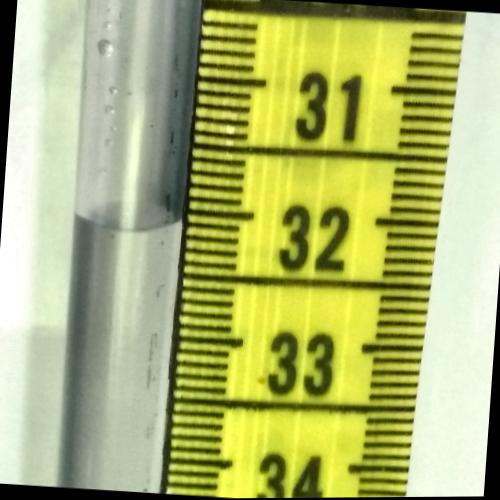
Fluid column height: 32.1 cm